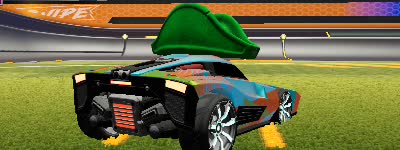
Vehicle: breakout